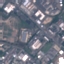
Land use / land cover: Industrial